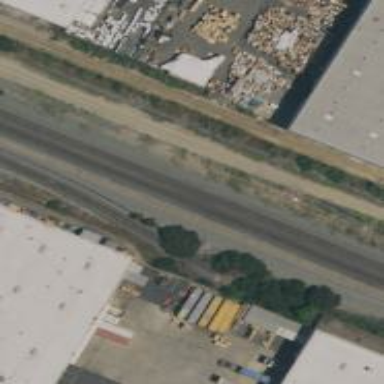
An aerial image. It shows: Railway siding with rails.